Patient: sex M, age 74
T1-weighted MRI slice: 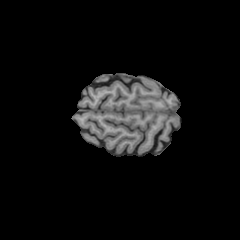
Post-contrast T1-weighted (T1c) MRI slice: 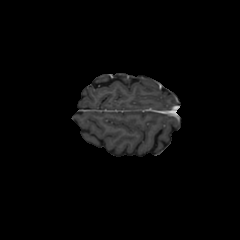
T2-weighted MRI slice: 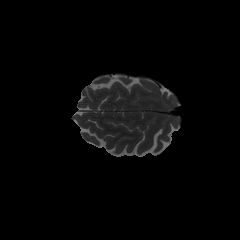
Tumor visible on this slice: no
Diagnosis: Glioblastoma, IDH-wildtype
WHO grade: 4